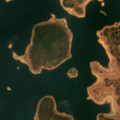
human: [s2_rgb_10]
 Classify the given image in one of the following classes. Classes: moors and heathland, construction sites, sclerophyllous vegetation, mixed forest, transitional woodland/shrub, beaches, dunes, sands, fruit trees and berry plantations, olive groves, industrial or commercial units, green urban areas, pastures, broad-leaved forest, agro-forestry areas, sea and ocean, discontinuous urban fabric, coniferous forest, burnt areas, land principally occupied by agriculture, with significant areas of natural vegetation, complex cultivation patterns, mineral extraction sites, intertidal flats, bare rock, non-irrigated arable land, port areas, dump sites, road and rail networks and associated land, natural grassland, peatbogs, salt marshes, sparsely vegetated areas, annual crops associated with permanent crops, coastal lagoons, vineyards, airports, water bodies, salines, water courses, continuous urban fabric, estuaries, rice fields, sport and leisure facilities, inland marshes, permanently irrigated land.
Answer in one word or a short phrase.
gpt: agro-forestry areas, water bodies